Question: I like the look of the color circle of Fresh Paint, and would like to clone it in my incoming project. However, I cannot find the pattern of the HSV or RGB distribution of the circle. Here is an example:

I guess the slider at the right is for H value from 0 to 360. But I have no idea how to make the circle with that H value. Please give me the formula/pattern of it.
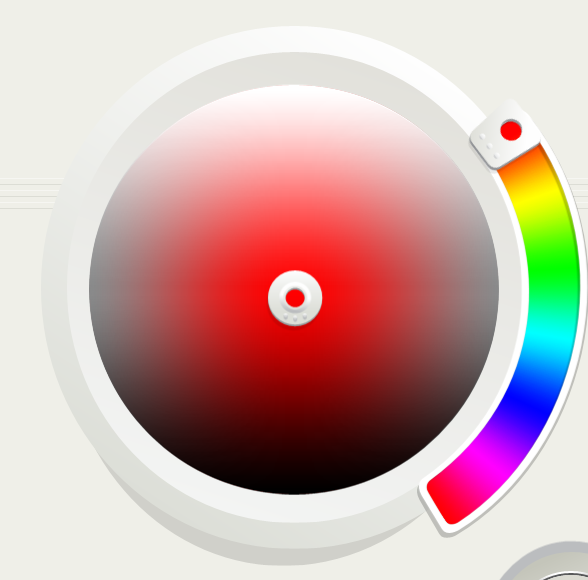
Answer: I haven't seen this in action, but it looks like they're using chroma rather than saturation, and have mapped lightness and chroma to (sort-of) polar co-ordinates. So the chroma varies with the distance from the center and the value/brightness varies with the y-coordinate.
Essentially the result is that the middle of the circle is bright, fully saturated colour, and the edge is a greyscale. Colours are linearly interpolated from center to edge.
I originally thought this might be straight polar co-ordinates, but I suspect it's been simplified to just use y instead of the angle.
Essentially, the de-saturated greyscale at the edge is a linear white to black gradient, top to bottom (not varying with angle as a polar co-ordinate would). The colour at the center is a saturated colour chosen with the hue selector at the side, and then all colours in between are linearly interpolated.
So in pseudo-code:
'''
let x, y be points in the circle, range -1 to 1.
let red, grn, blu be the center colour value.
let lerp(a, b, t) = (a * (1 - t) + b * t)
r = sqrt(x * x + y *y) // calculate radial co-ordinate
// reject points r > 1 (outside circle)
grey_value = (y + 1) / 2 // calculate de-saturated value, 0 to 1.
final_red = lerp(red, grey_value, r) // lerp the RGB from the center to the edge.
final_grn = lerp(grn, grey_value, r)
final_blu = lerp(blu, grey_value, r)
'''
Obviously thats not particularly optimal and won't draw nice anti-aliased edges. It would probably be much faster to pre-calculate a texture with a greyscale gradient, and an alpha mask based on 'r', which can be alpha-blended on top of a flat-coloured circle.